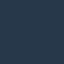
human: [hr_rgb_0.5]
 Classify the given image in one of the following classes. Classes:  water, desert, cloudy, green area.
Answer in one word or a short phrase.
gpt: water